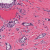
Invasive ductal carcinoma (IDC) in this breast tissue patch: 1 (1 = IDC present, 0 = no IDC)